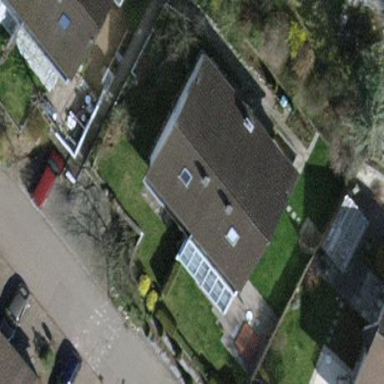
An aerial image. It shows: Terrace building.